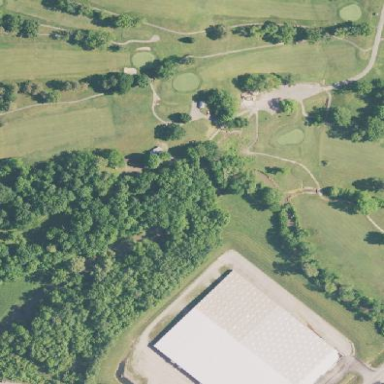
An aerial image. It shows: Golf course.